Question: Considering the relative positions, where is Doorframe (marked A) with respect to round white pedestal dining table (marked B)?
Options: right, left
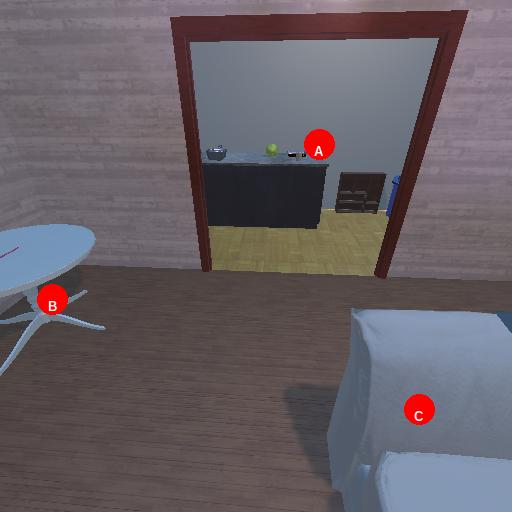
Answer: right